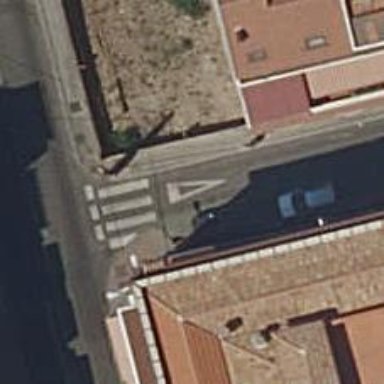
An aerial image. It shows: Road with "give way" sign.